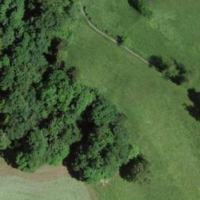
EUNIS habitat code: 24
Species observed at this site:
Filipendula ulmaria